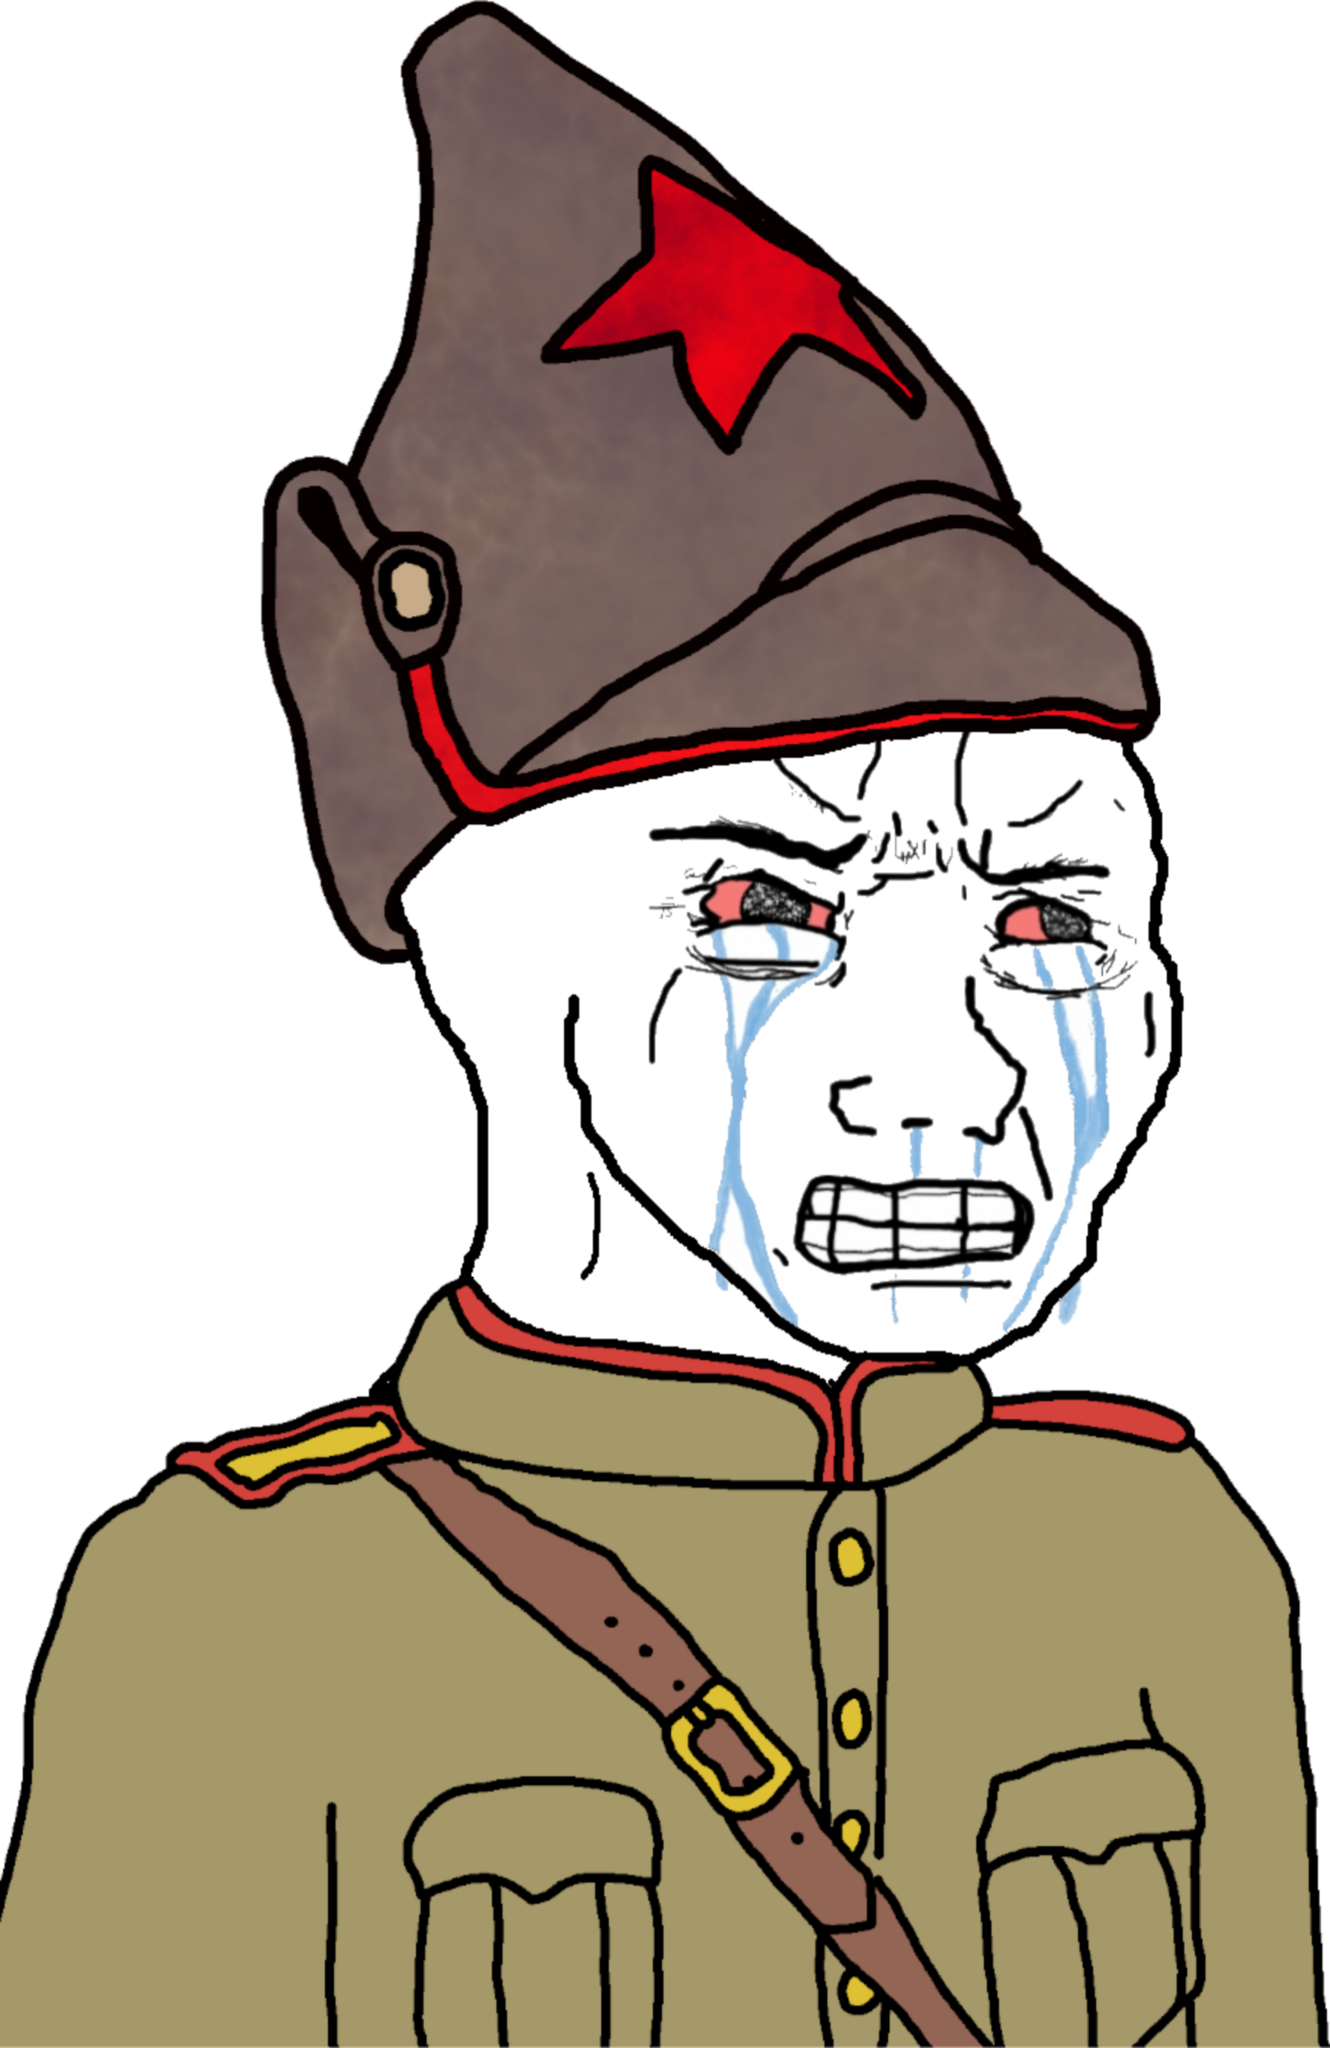
Label: 5_Crying_Wojak